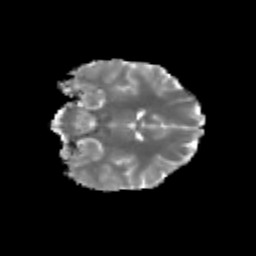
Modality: MD
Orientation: coronal
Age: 20
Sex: female
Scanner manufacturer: siemens
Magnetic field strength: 3 T
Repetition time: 3.5 s
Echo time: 0.125 s